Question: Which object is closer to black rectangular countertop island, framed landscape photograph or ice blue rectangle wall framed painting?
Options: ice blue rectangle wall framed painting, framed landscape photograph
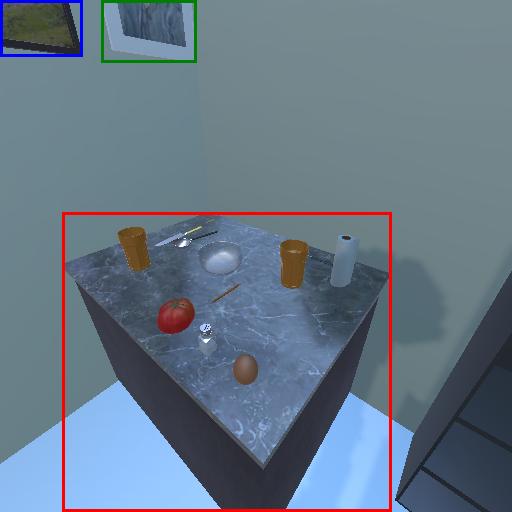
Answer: ice blue rectangle wall framed painting